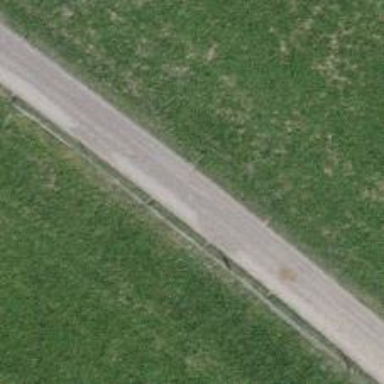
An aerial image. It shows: Track with fine gravel surface. The track type is grade 2.